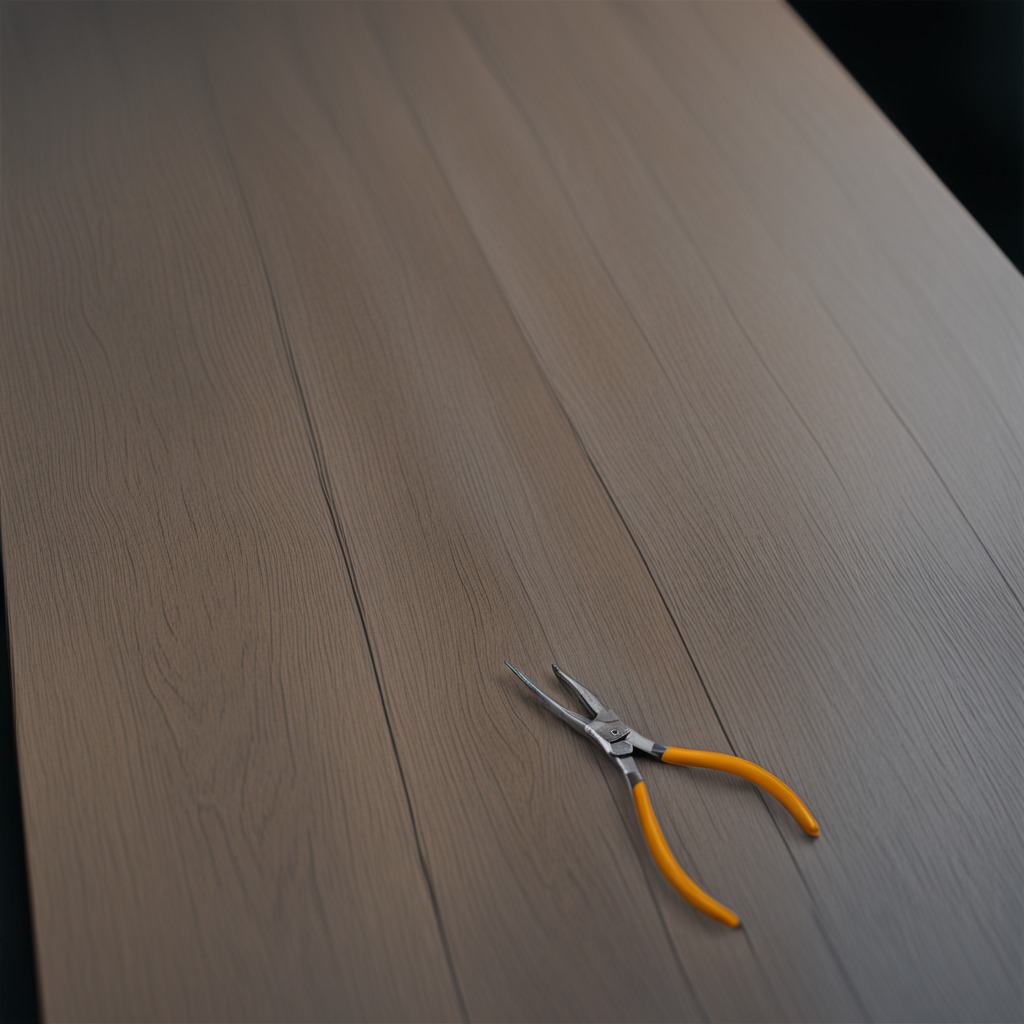
A plier lies on the old table with faint burn marks in a small garage at twilight.